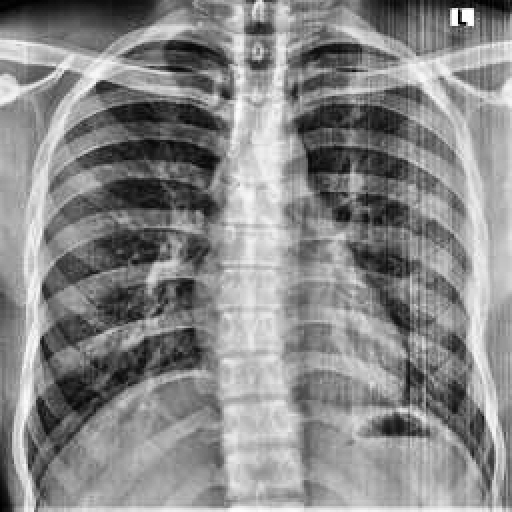
Finding: NORMAL